Field crop: maize
Growth stage: 2
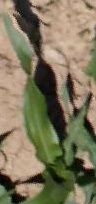
Species: maize